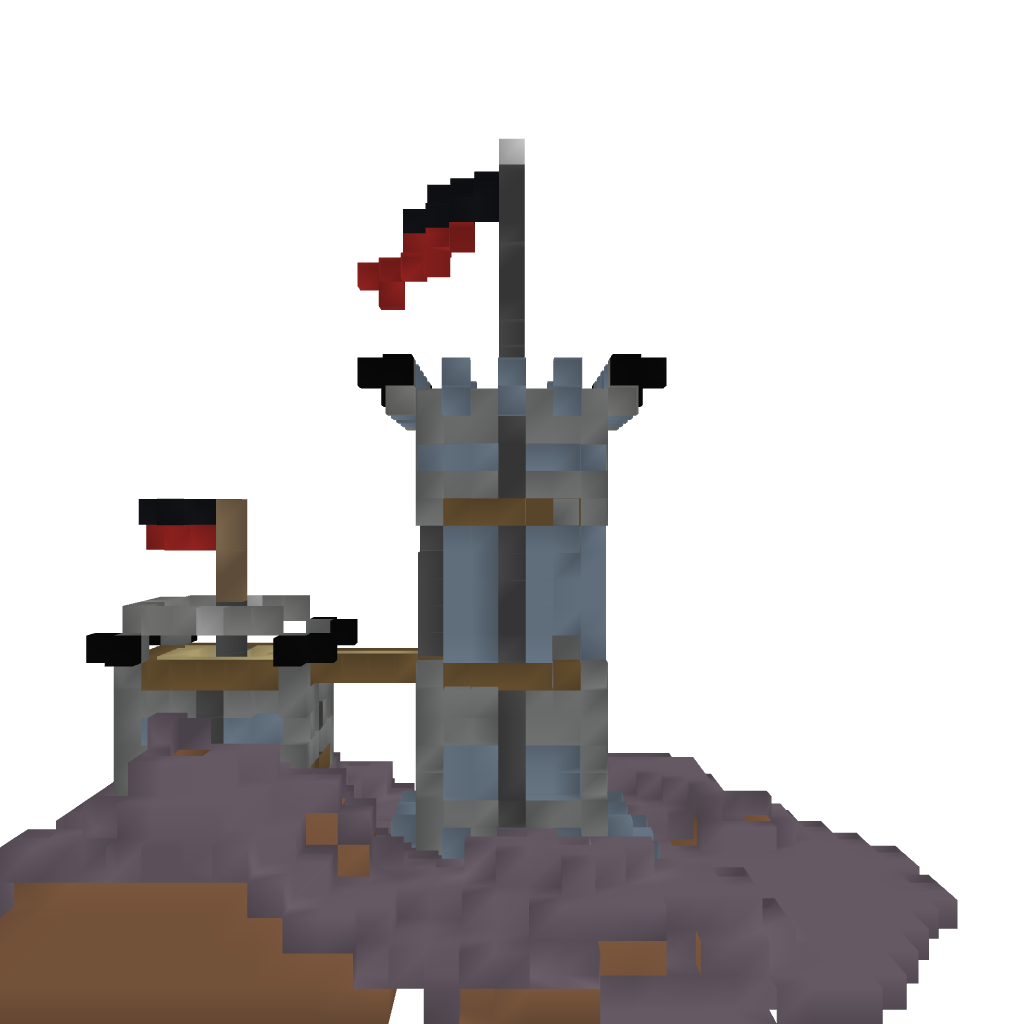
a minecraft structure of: Castle/Chateau